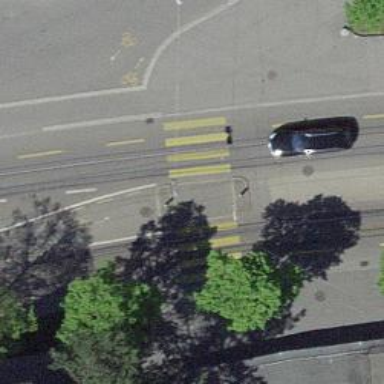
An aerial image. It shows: Kerb serving as barrier.